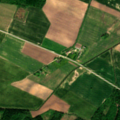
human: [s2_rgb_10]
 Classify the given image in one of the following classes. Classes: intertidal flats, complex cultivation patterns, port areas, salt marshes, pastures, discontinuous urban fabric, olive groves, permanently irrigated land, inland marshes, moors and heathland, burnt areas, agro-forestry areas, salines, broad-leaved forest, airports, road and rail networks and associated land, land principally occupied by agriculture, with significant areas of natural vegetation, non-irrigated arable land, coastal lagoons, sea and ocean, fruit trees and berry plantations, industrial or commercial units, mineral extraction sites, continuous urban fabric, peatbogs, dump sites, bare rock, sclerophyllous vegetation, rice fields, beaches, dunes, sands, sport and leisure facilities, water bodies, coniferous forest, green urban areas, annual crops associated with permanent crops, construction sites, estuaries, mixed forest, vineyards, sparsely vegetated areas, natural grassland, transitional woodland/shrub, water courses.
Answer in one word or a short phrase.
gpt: non-irrigated arable land, broad-leaved forest